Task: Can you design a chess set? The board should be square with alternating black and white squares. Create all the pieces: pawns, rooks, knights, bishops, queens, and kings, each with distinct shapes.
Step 3562:
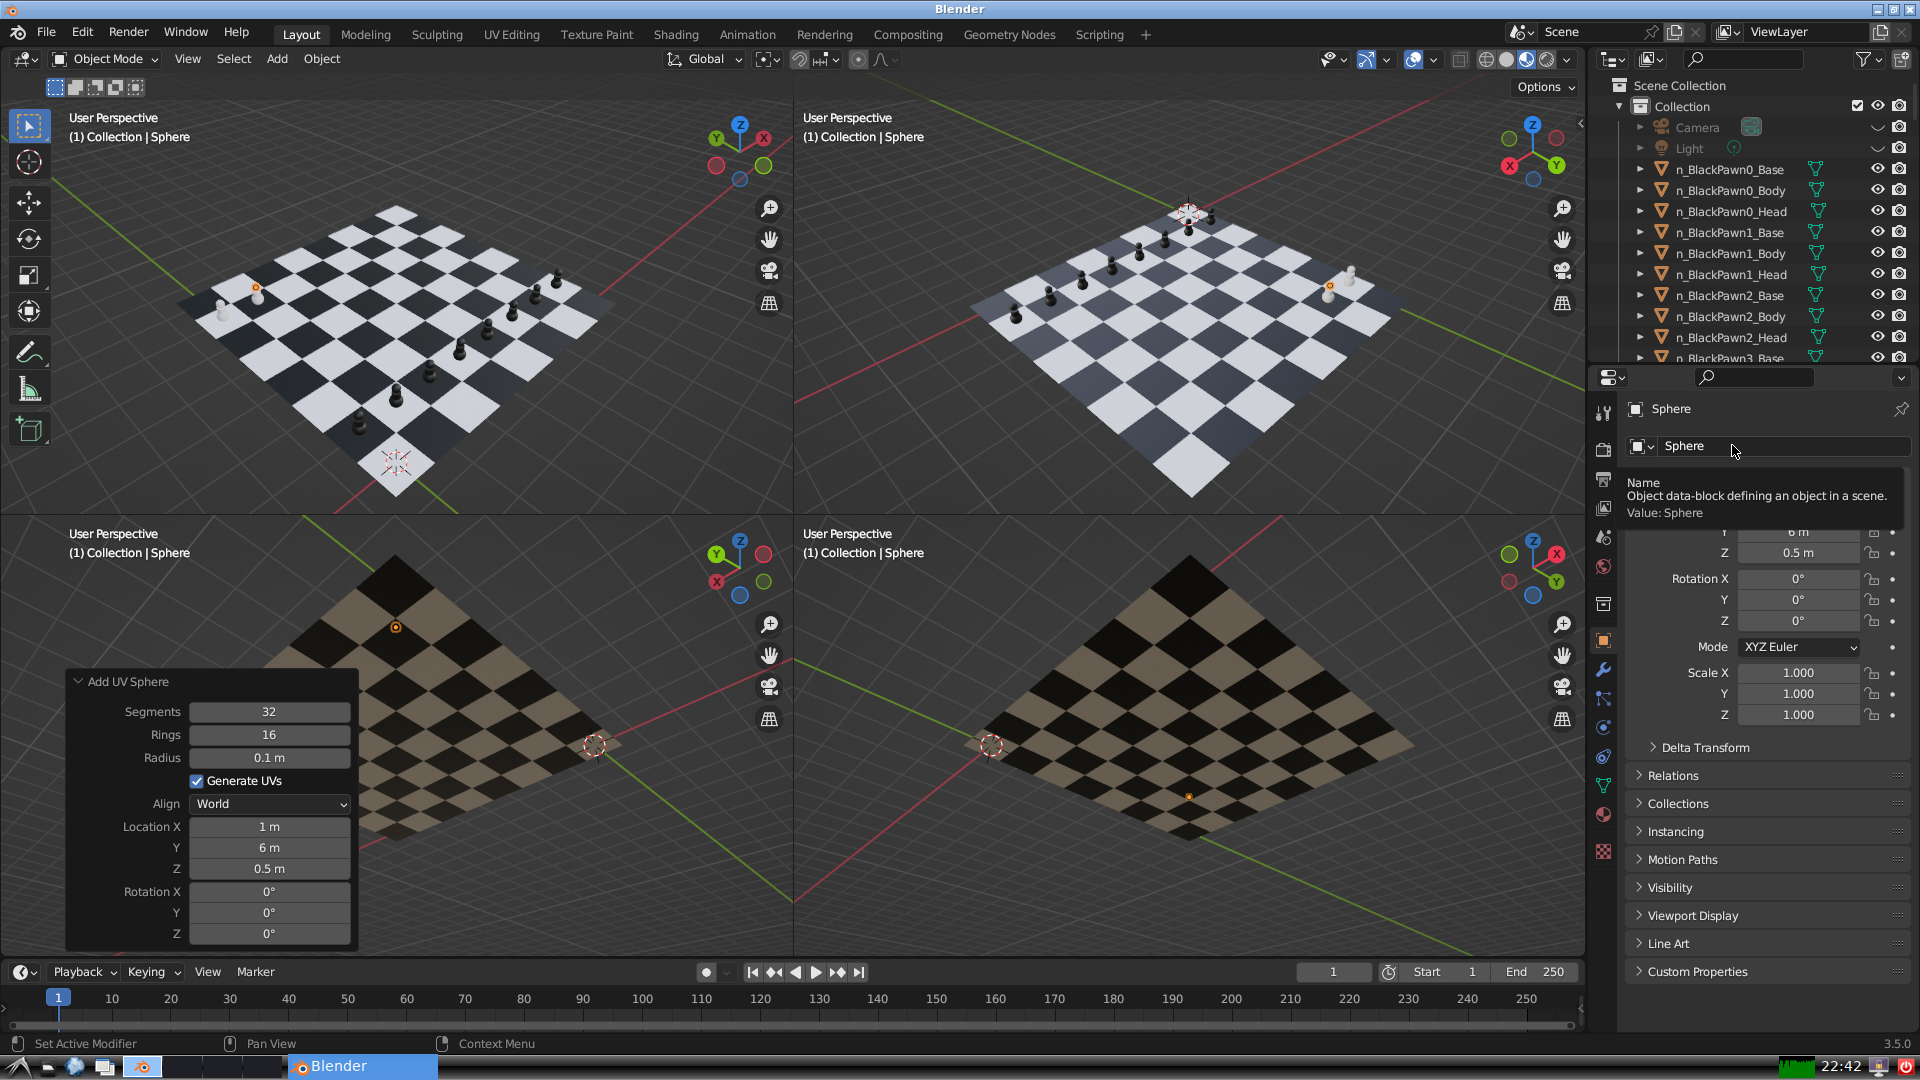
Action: click: no